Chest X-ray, PA view. Patient: 54 years old, sex M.
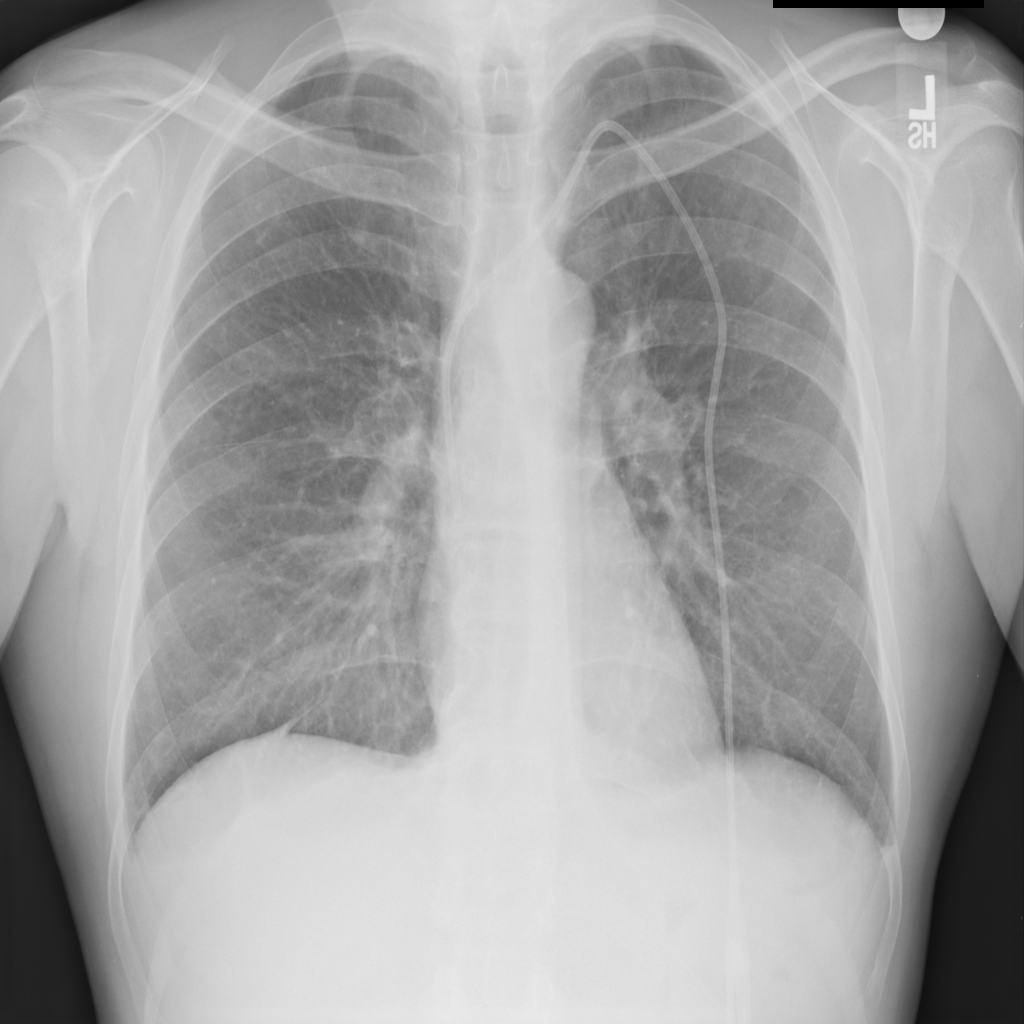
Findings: No Finding